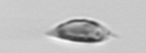
Label: Prorocentrum_triestinum